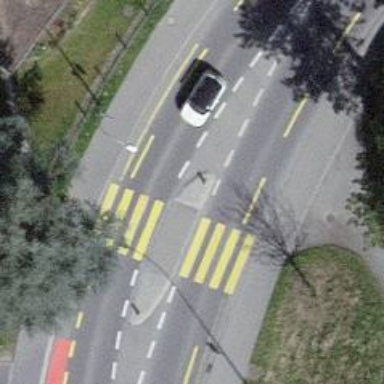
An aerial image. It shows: Secondary road with separate cycle lane and sidewalks on both sides.